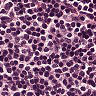
Metastatic tissue present: no